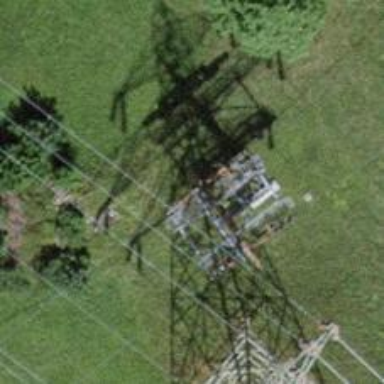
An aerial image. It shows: Pylon for aerialway.